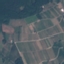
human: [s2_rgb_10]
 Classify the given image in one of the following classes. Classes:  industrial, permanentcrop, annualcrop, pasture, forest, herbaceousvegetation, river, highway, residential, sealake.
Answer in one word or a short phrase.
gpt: PermanentCrop